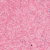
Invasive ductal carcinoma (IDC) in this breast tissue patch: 0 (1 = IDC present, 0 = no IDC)